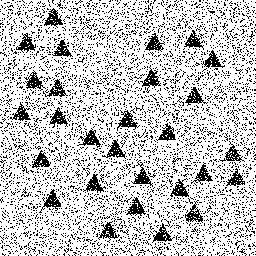
Squares: 0
Triangles: 28
Stars: 0
Total shapes: 28